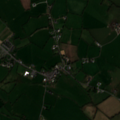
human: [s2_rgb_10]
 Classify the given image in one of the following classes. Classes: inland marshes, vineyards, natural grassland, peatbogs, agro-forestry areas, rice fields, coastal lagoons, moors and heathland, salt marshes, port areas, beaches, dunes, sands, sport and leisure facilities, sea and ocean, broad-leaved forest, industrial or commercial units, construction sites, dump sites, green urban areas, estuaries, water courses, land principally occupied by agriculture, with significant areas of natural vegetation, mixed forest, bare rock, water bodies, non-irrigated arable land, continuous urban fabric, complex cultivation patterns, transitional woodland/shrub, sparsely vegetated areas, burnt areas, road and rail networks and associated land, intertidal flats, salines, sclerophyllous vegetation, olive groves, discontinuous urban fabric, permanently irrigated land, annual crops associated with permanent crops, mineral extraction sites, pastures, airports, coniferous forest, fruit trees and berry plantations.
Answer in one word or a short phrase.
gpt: non-irrigated arable land, pastures